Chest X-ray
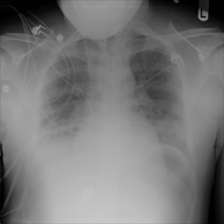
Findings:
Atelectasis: positive
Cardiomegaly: negative
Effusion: positive
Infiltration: positive
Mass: negative
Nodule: negative
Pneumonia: negative
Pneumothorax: negative
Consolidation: negative
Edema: negative
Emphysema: negative
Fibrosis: negative
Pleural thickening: negative
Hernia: negative